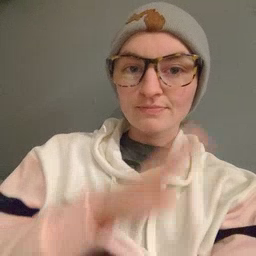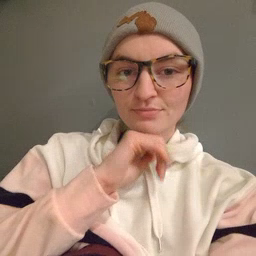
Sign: pig